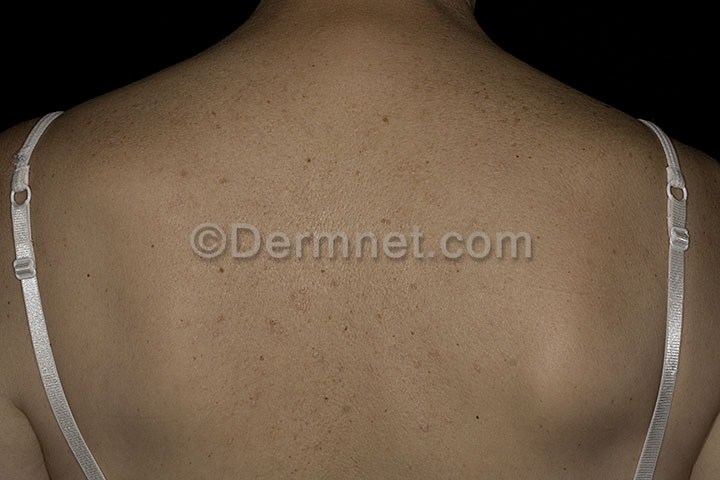
Disease: Psoriasis pictures Lichen Planus and related diseases